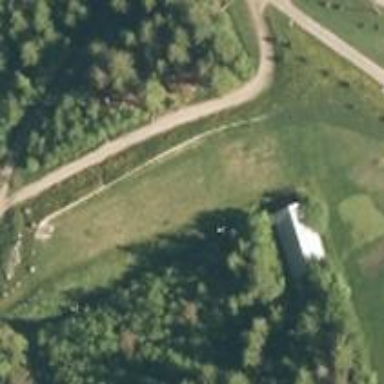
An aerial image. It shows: Disc golf hole.